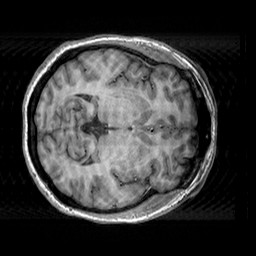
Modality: T1w
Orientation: axial
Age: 32
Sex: female
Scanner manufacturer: siemens
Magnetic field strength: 3 T
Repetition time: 2.3 s
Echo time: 0.00303 s